Aerial crown-view tile of a tropical tree (Barro Colorado Island, Panama), acquired 20240918:
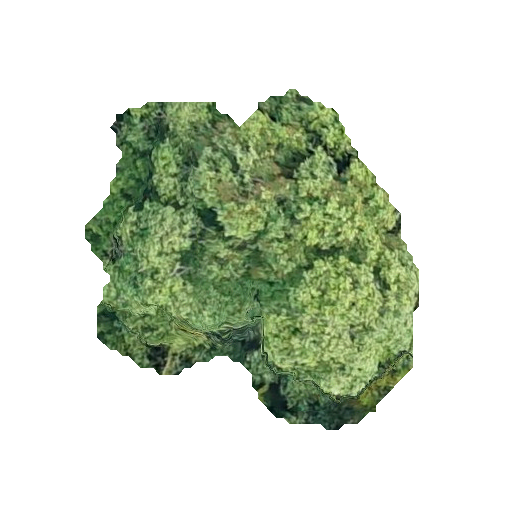
Species: Aspidosperma desmanthum
GBIF accepted scientific name: Aspidosperma desmanthum
Crown area: 126.194 m²